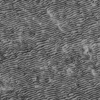
Label: not_dusty